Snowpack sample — Loveland Pass, Silver Plume, Colorado, USA (2/11/26, 12:00 PM MST)
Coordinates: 39.663, -105.886
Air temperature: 35 °F
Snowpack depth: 82 cm
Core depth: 10 cm
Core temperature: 17.6 °F
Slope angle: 13°, slope face: 12°
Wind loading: high
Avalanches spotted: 1
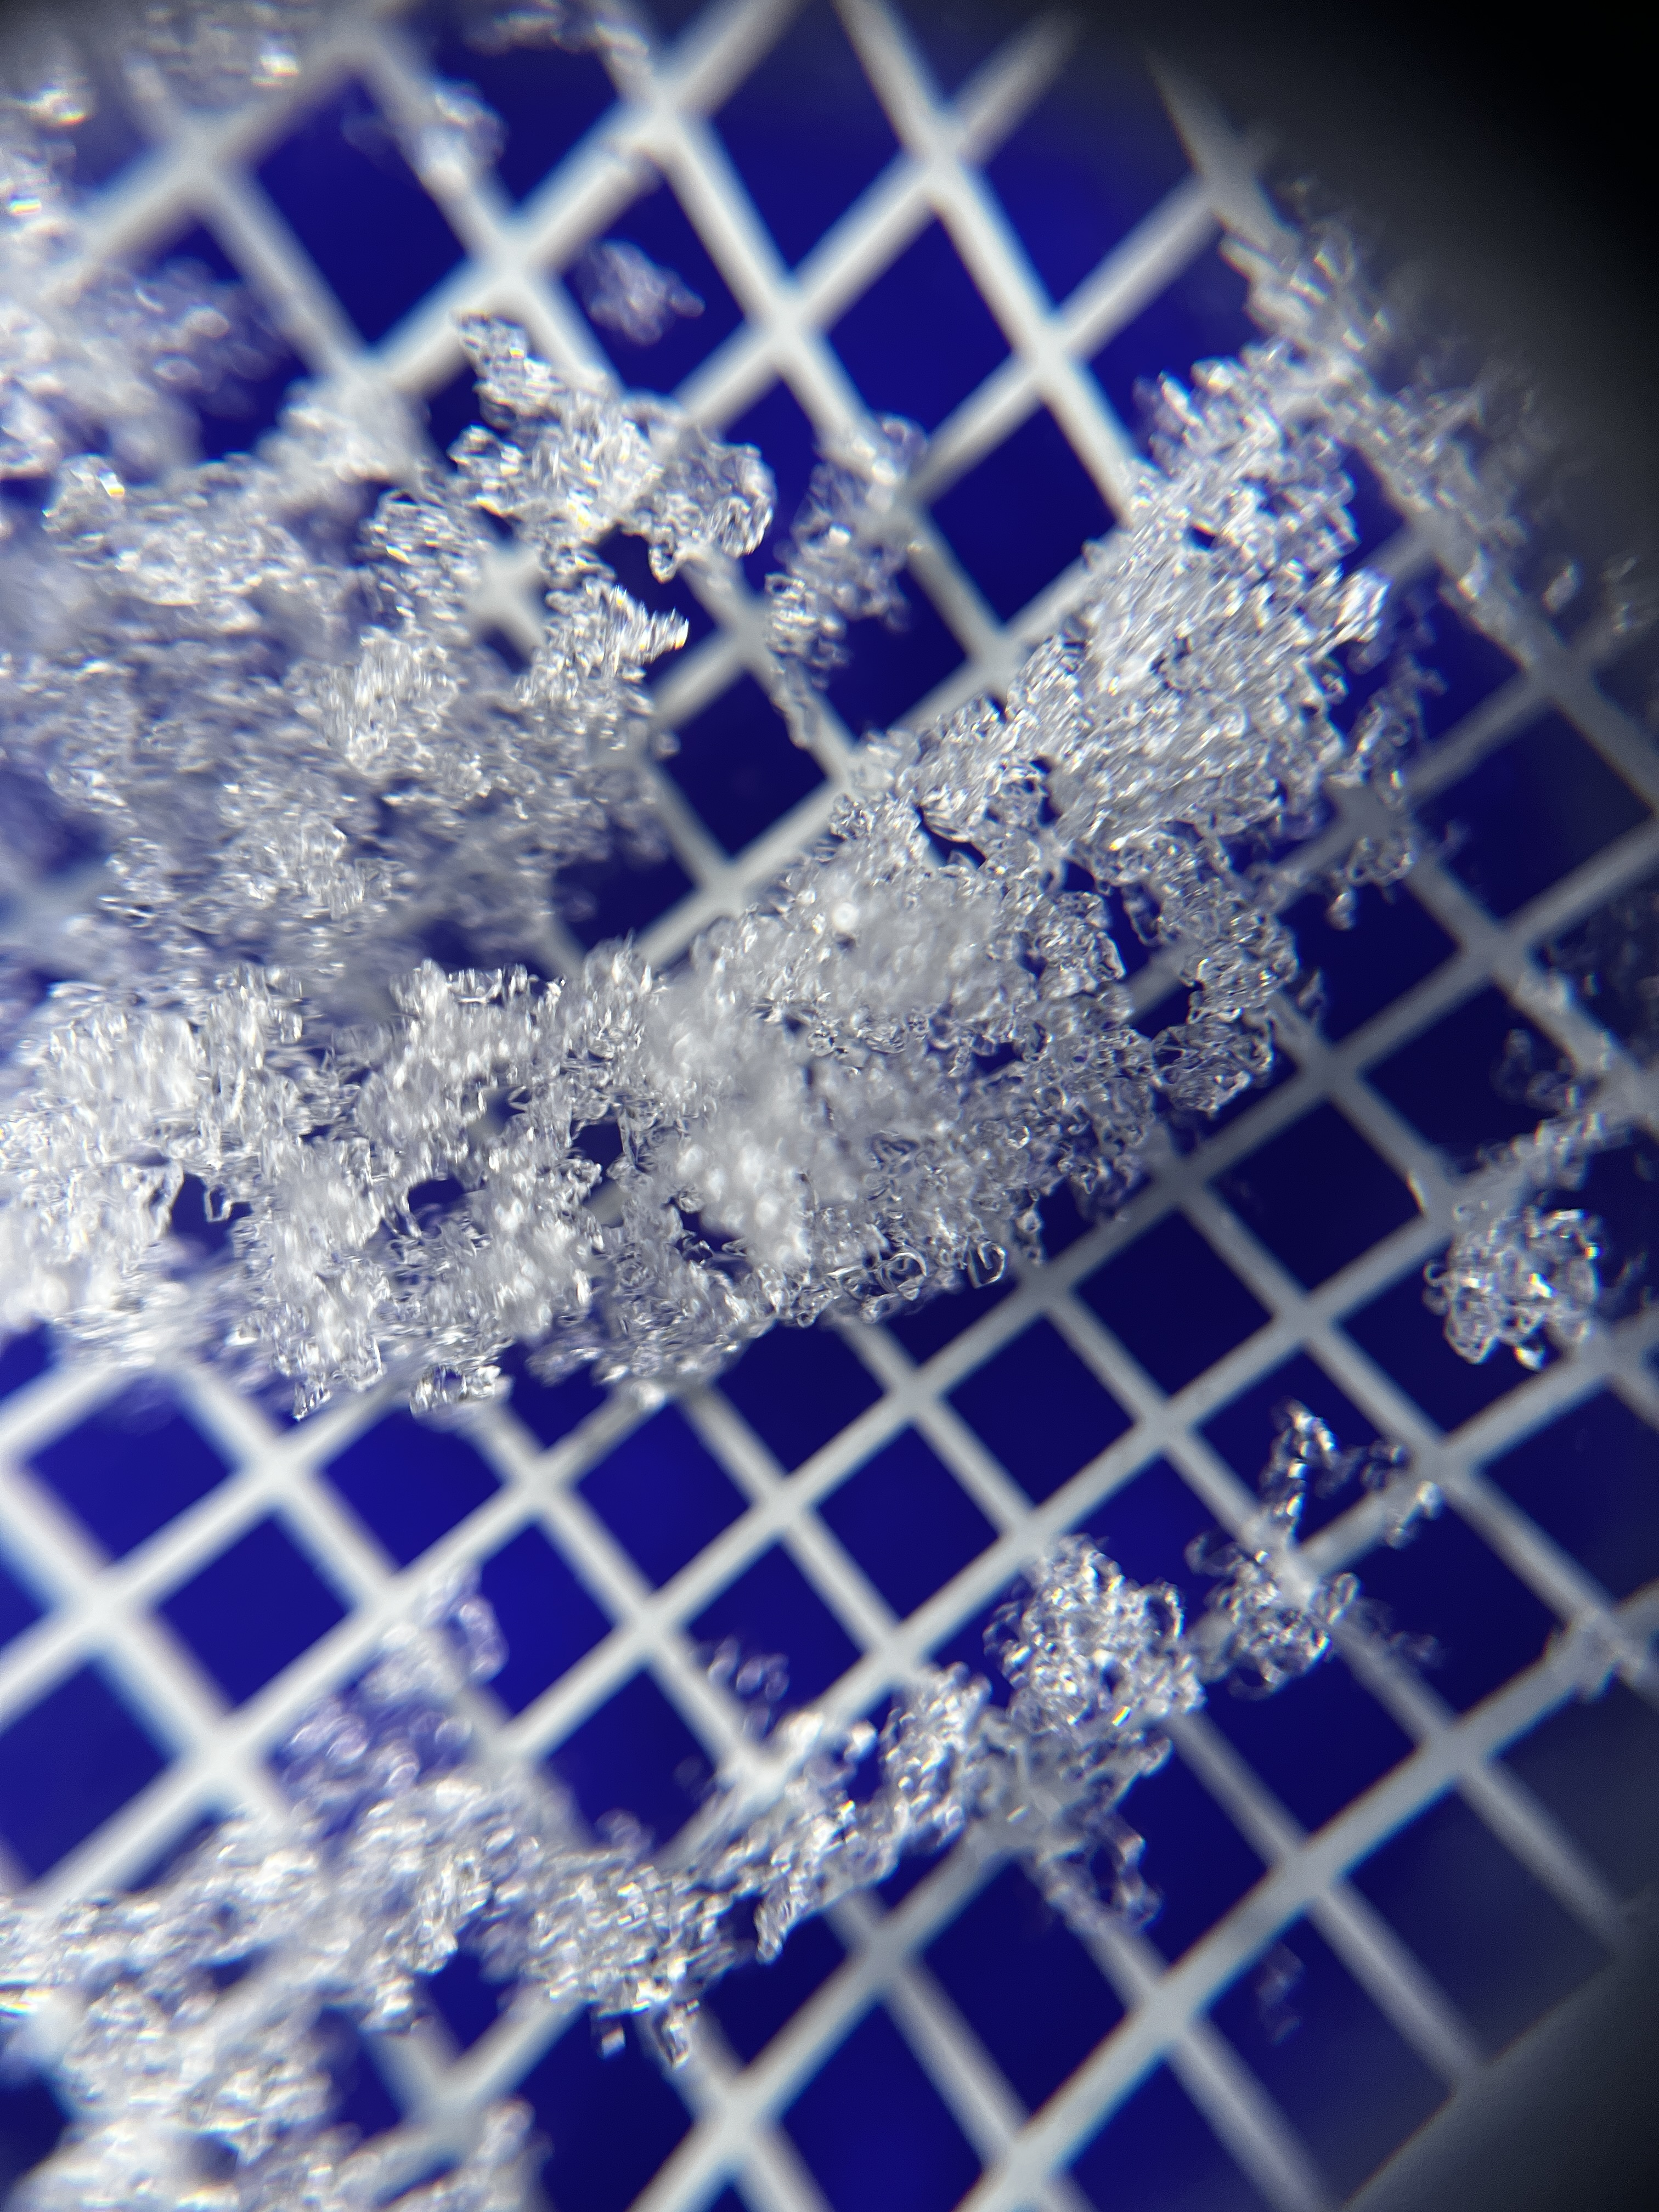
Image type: magnified_profile
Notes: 1 small avalanche spotted on the north side of the bowl, lots of wind loading